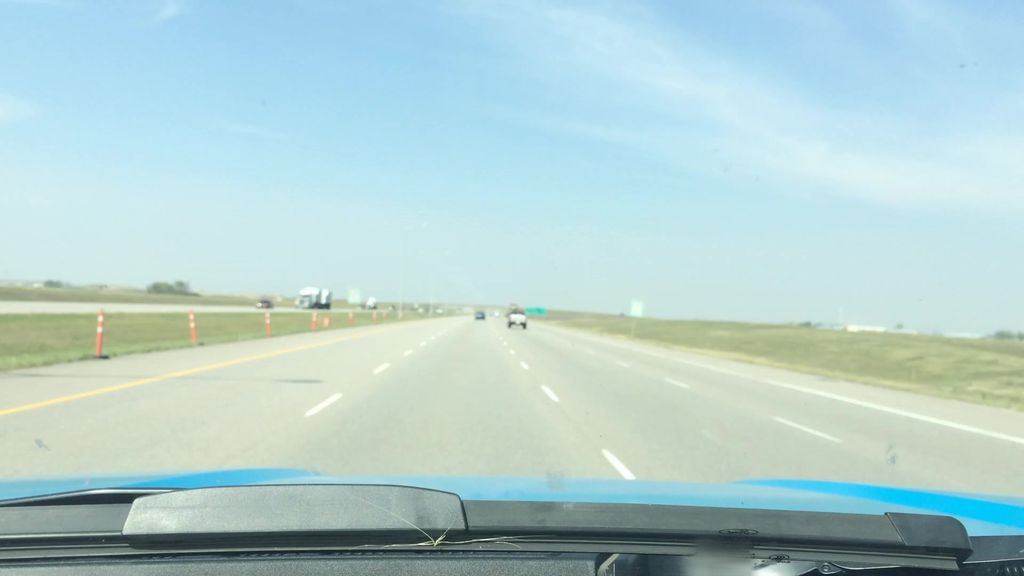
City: calgary